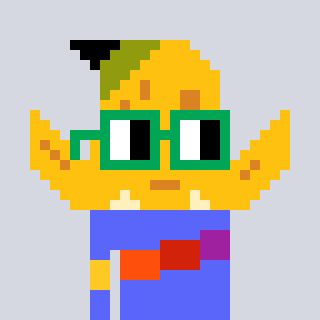
a pixel art character with square green glasses, a banana-shaped head and a purple-colored body on a cool background